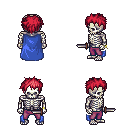
a pixel art fantasy rpg character, male body template, skeleton, blue cape, magenta pants, ruby red bedhead hairstyle, bracelets, dagger, four views (front, back, left, right), 2x2 character sprite sheet, small pixel art, hard edges, no anti-aliasing